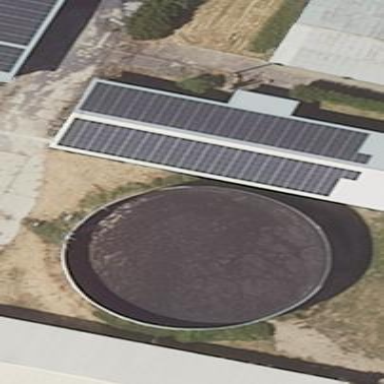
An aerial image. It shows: Storage tank building.